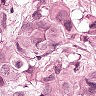
Metastatic tissue present: yes